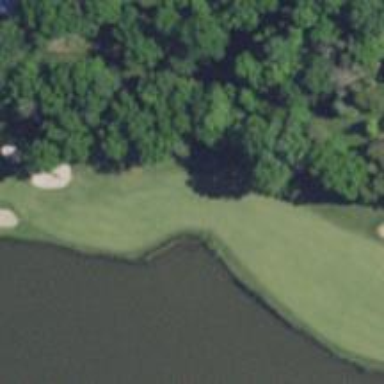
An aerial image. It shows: Path for both roads and golfers.